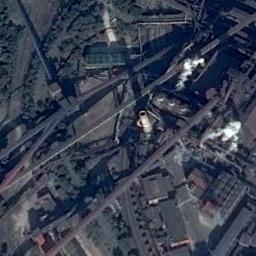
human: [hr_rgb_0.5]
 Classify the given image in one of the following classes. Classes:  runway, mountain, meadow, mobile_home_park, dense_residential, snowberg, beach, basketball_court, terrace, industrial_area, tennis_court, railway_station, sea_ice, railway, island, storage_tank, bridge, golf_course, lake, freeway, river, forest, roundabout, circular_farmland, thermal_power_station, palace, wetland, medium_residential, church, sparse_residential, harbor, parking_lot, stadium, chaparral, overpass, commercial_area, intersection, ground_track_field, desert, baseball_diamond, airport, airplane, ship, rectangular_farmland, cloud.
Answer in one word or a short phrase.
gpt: thermal_power_station